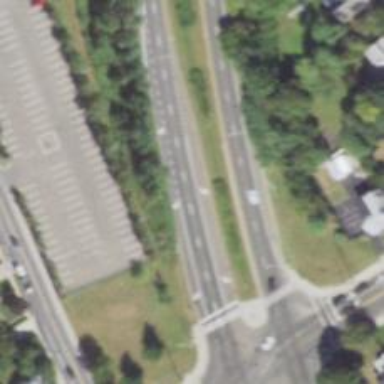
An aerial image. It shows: Trunk highway with expressway features.